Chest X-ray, PA view. Patient: 63 years old, sex M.
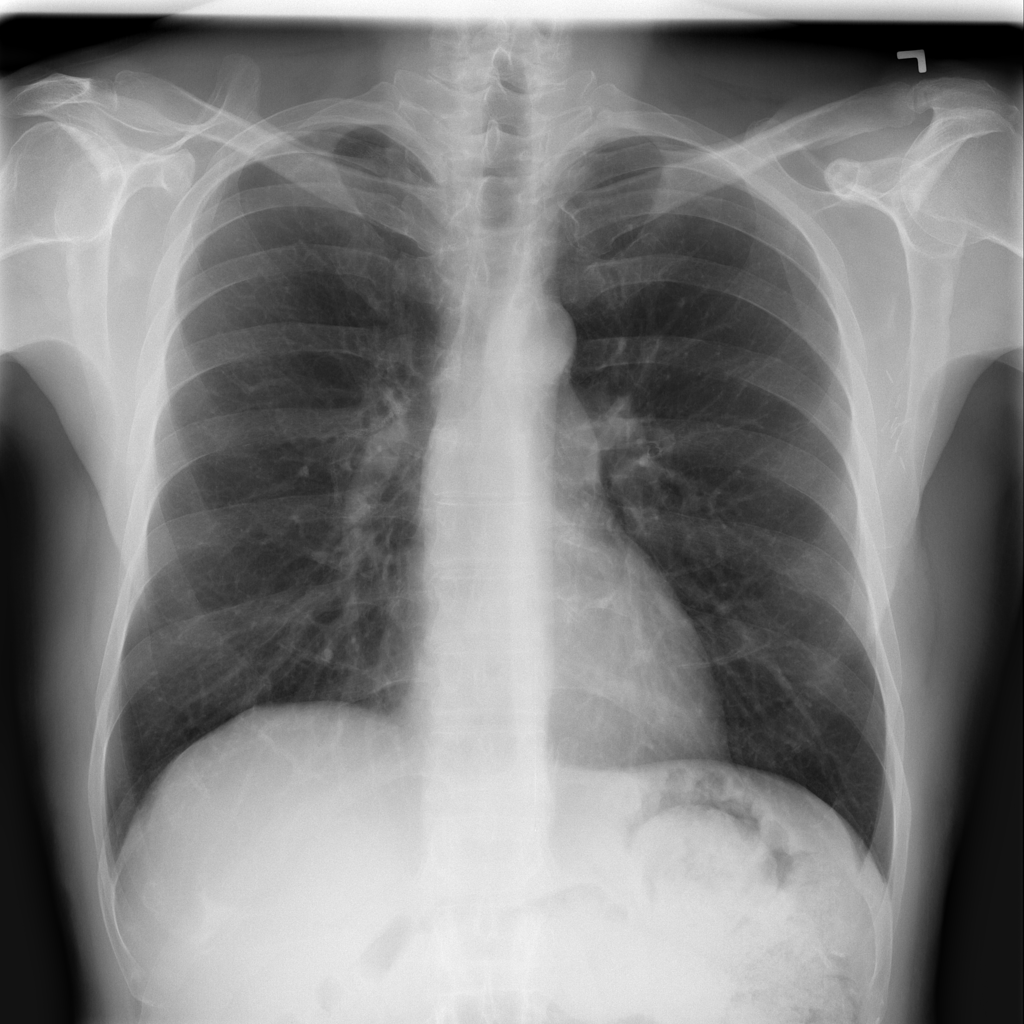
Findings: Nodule